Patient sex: M
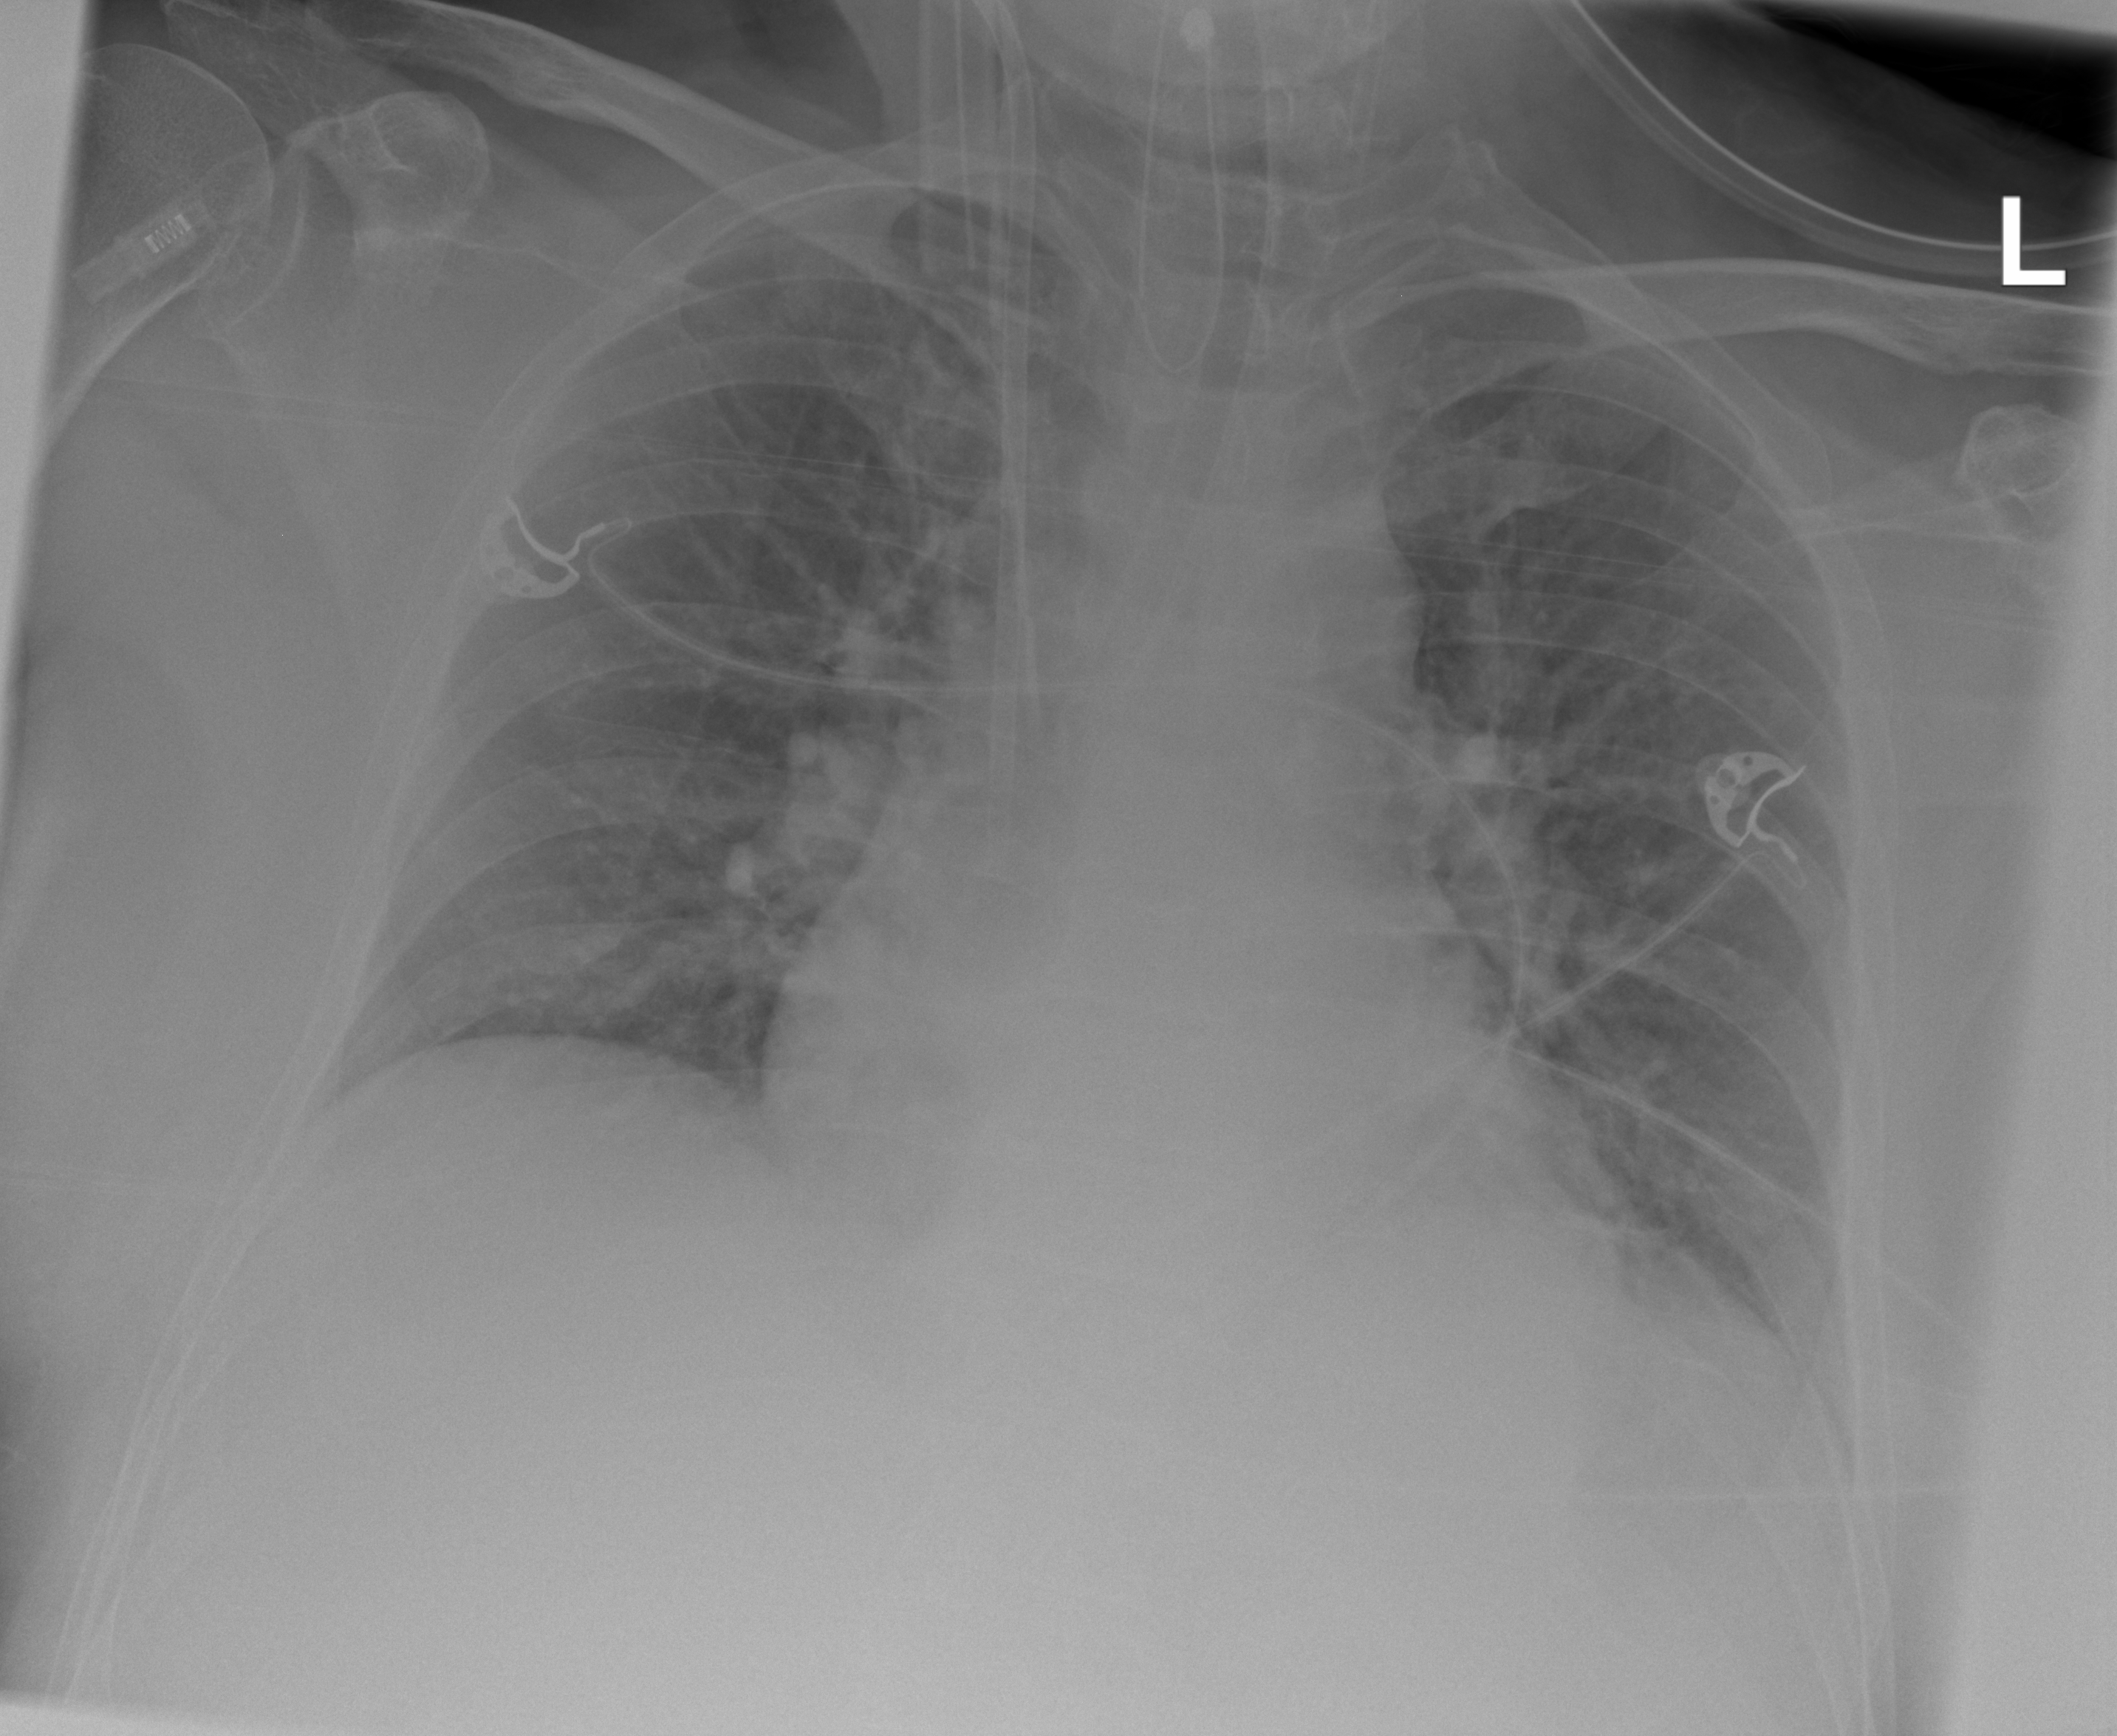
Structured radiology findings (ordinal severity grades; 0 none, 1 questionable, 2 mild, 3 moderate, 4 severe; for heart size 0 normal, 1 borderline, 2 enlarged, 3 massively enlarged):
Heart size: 1
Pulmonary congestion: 2
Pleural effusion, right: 0
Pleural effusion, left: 0
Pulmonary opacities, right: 0
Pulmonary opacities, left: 0
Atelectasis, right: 0
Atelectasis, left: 0